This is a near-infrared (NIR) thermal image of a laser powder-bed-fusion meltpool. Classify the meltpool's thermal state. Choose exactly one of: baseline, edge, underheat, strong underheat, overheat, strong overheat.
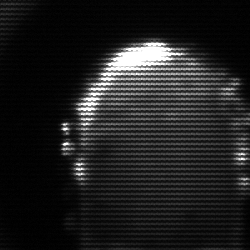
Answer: baseline